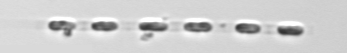
Label: Skeletonema